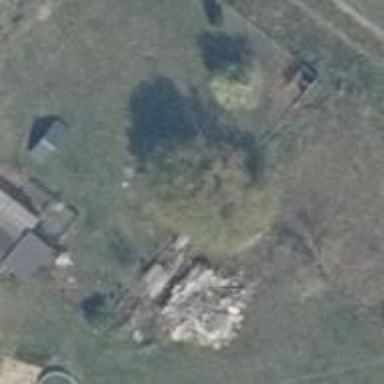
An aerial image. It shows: Single tag "natural: tree."